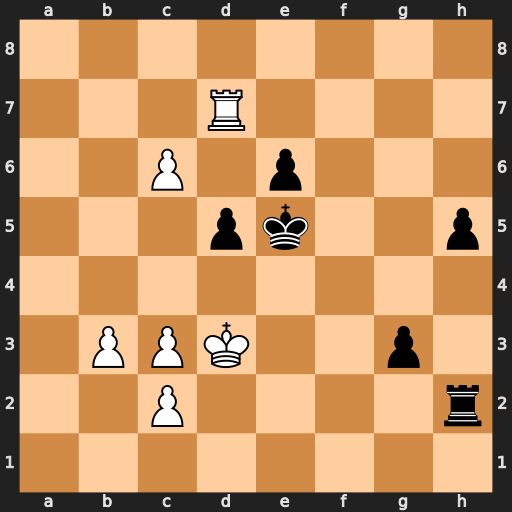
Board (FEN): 8/3R4/2P1p3/3pk2p/8/1PPK2p1/2P4r/8
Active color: w
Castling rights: -
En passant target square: -
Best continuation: c7 g2 Rg7 Rh3+ Kd2